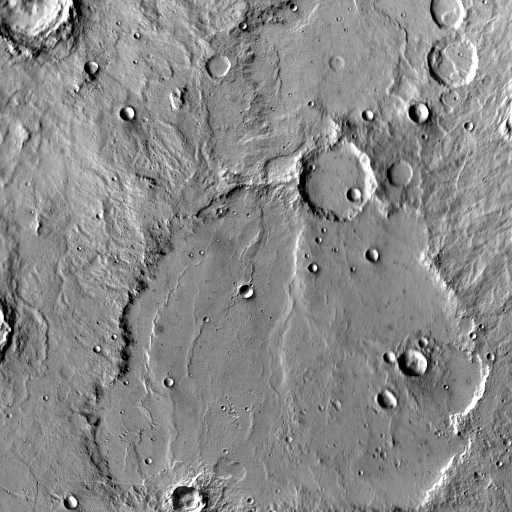
Crater classes present: Background, Other, Layered, Buried, Secondary